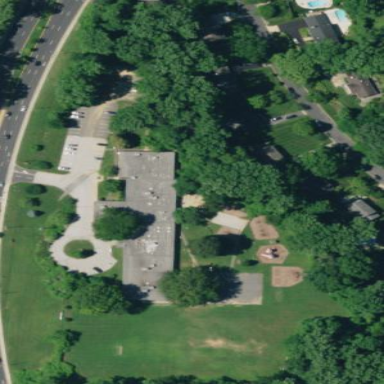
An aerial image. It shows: School.